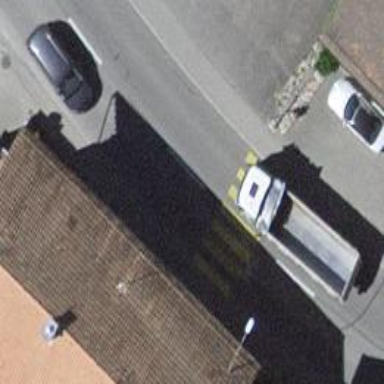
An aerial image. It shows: Zebra crossing on the road.